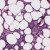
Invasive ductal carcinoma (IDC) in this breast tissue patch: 0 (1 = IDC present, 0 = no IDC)